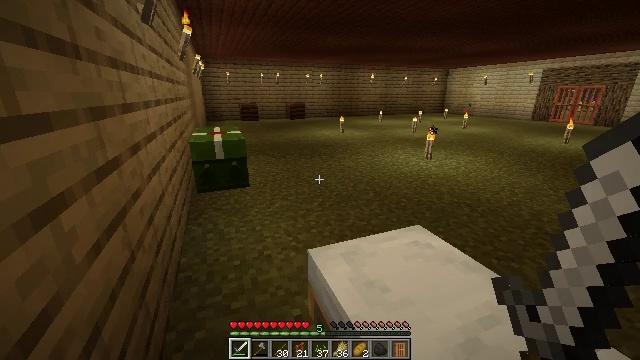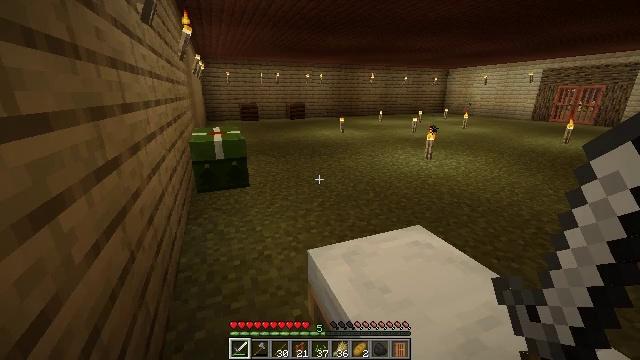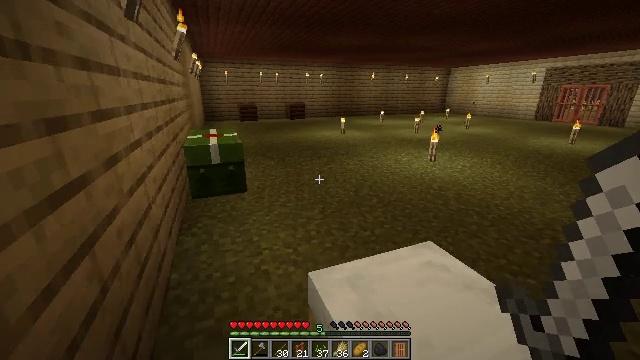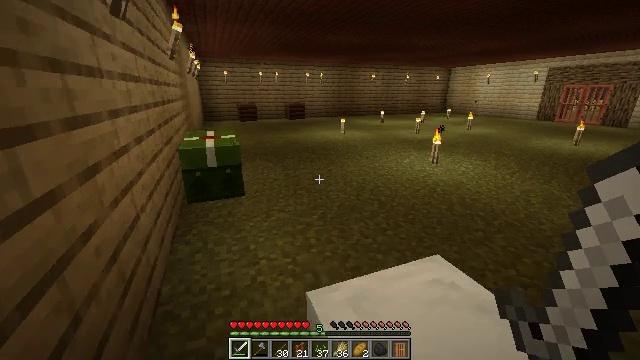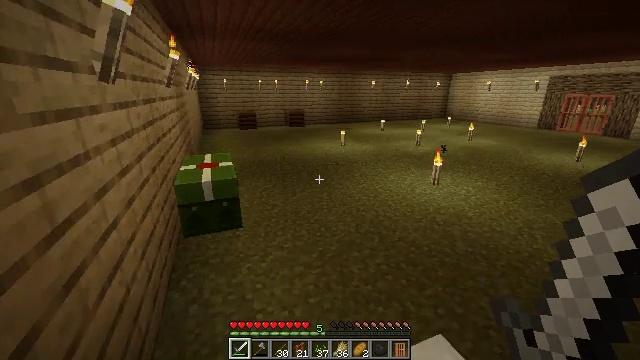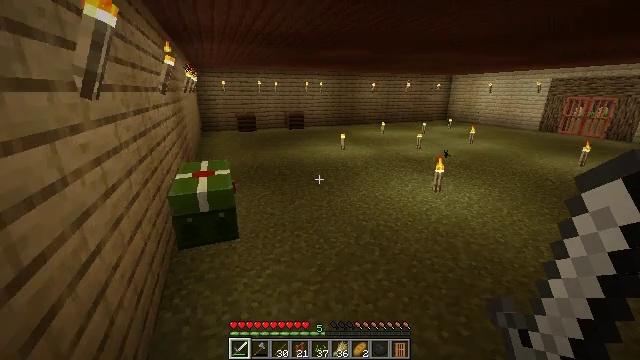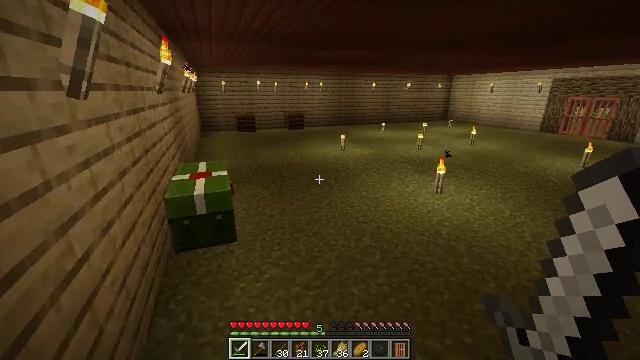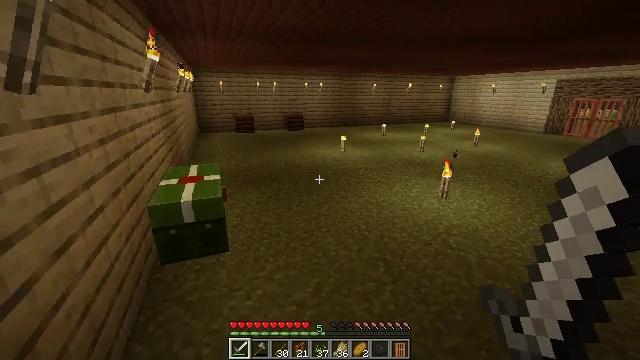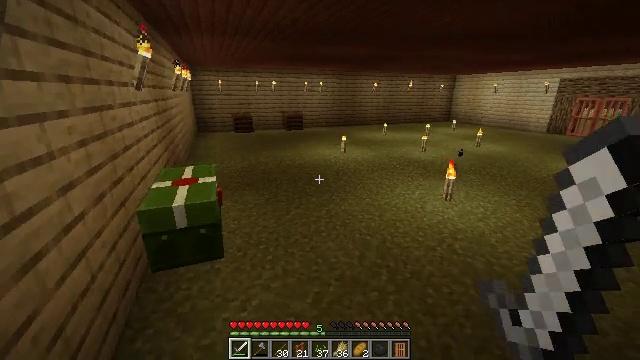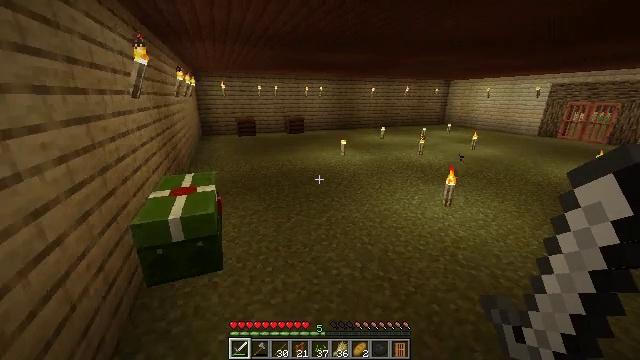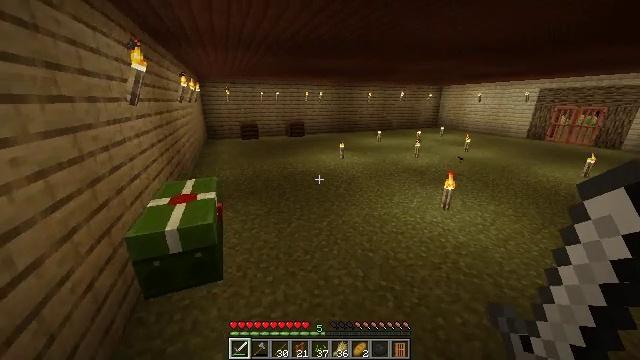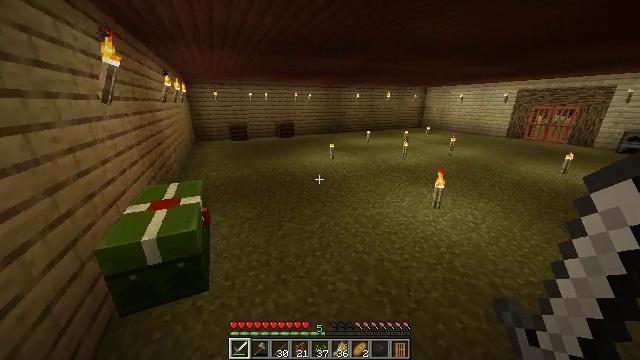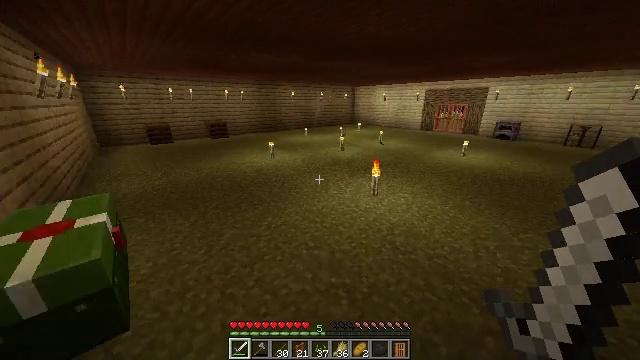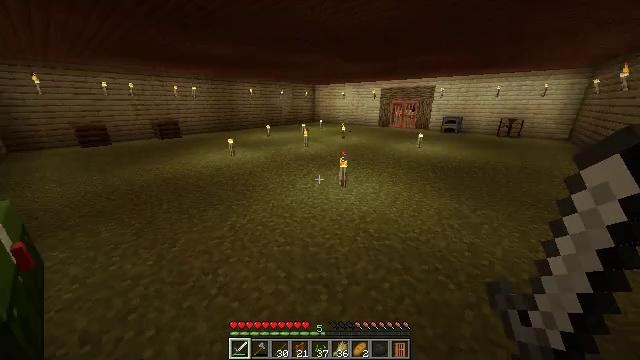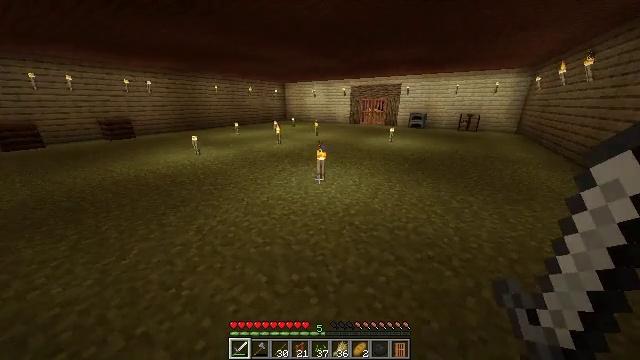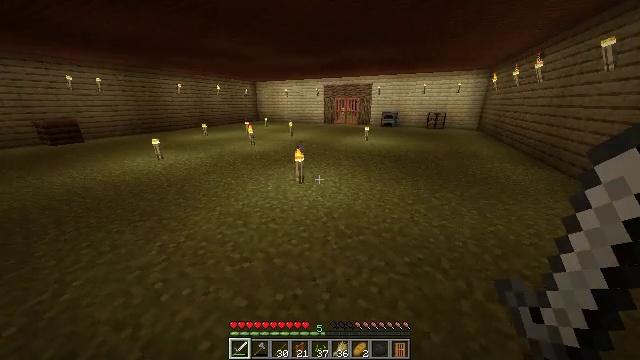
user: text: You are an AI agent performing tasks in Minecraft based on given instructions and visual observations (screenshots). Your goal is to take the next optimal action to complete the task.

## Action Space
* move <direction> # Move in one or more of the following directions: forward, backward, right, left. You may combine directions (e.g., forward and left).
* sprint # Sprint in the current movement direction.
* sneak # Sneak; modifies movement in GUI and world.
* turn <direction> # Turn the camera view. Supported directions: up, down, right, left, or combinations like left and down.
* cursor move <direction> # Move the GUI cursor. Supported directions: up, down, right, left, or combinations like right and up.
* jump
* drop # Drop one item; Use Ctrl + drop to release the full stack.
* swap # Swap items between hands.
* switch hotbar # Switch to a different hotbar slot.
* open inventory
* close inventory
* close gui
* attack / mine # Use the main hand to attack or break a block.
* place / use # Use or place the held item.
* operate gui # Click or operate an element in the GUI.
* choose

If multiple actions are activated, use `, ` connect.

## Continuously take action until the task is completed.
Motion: motion action
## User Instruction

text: Reclaim the acacia fence from a structure.
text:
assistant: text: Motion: move forward
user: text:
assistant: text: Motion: move forward
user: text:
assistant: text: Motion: move forward
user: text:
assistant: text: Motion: move forward
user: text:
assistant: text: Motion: move forward
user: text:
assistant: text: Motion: move forward
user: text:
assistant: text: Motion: move forward
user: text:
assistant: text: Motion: move forward, sprint
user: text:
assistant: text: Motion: move forward, sprint
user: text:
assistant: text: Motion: move forward, sprint
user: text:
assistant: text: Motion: move forward, sprint, turn right
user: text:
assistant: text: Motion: move forward, sprint, turn right
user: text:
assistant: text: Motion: move forward, sprint, turn right
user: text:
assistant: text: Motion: move forward, sprint, turn right
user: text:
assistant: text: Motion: move forward, sprint, turn right
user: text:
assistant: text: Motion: move forward, sprint
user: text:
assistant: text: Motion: move forward, sprint
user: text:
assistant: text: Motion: move forward, sprint
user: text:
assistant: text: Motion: move forward, sprint
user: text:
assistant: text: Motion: move forward, sprint
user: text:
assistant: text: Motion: move forward, sprint
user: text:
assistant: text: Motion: move forward, sprint
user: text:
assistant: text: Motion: move forward, sprint
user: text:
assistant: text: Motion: move forward, sprint
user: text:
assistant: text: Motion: move forward, sprint
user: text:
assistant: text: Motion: move forward, sprint
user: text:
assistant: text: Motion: move forward, sprint
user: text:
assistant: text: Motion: move forward, sprint
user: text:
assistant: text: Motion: move forward, sprint
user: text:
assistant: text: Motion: move forward, sprint